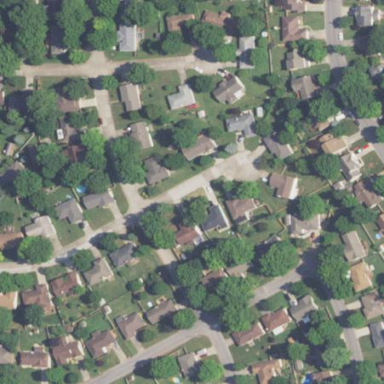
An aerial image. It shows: This residential area consists of single-family homes.